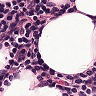
Metastatic tissue present: no